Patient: sex M, age 62
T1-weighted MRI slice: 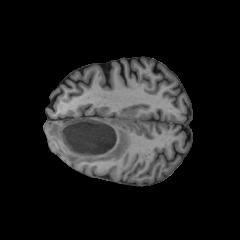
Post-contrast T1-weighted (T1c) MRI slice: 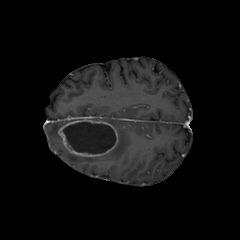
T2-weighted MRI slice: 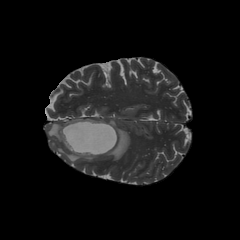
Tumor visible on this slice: yes
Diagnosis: Glioblastoma, IDH-wildtype
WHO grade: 4